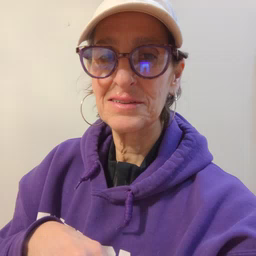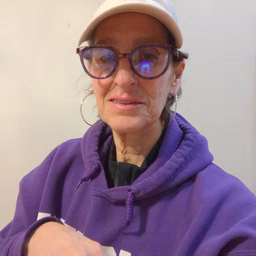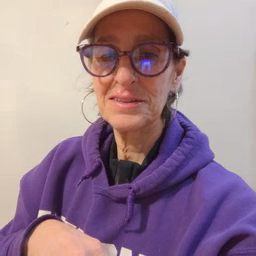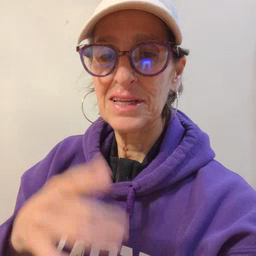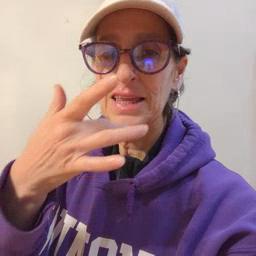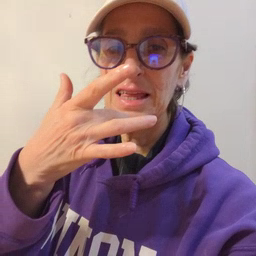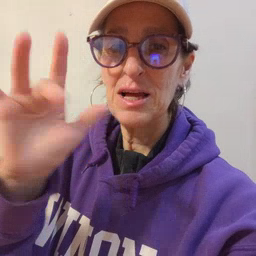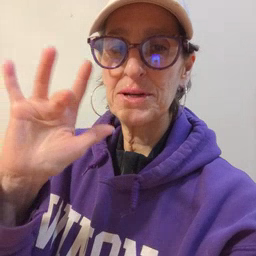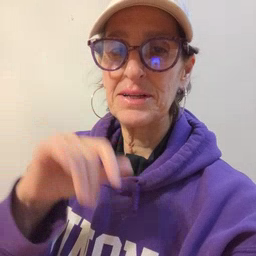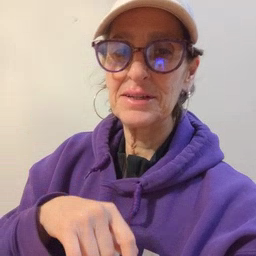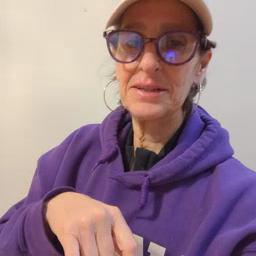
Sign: empty